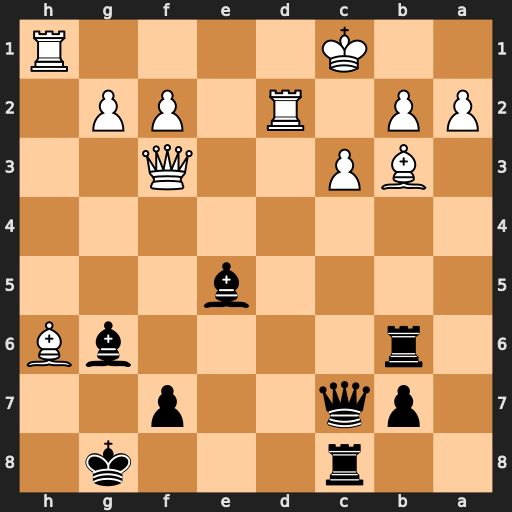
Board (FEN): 2r3k1/1pq2p2/1r4bB/4b3/8/1BP2Q2/PP1R1PP1/2K4R
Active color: b
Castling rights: -
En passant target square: -
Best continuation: Rxb3 axb3 Qa5 Rd5 Qa1+ Kd2 Qxh1 Qh3 Qxh3